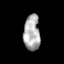
Tissue: skin
Cell type: Epithelial cells
Senescence score: 0.2713
Nuclear area (px): 570
Mean DAPI intensity: 174.232